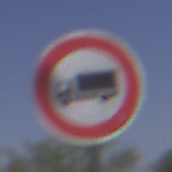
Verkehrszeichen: VerbotFuerKraftfahrzeugeUeberDreiKommaFuenfTonnen
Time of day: Midday
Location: Outdoor (RoadRail)
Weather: Clear
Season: NotSpecified
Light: Natural